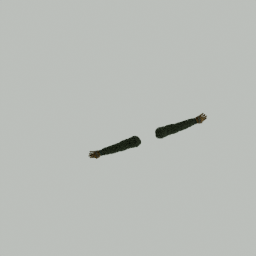
Label: people